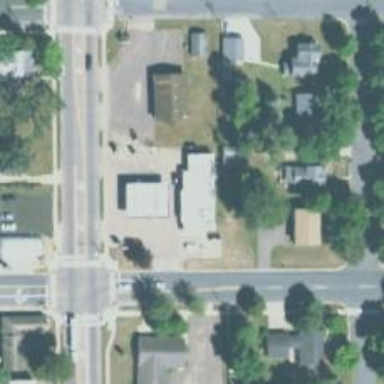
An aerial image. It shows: Convenience shop.